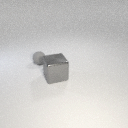
large gray metal cube in front of small gray rubber sphere